Aerial crown-view tile of a tropical tree (Barro Colorado Island, Panama), acquired 20250217:
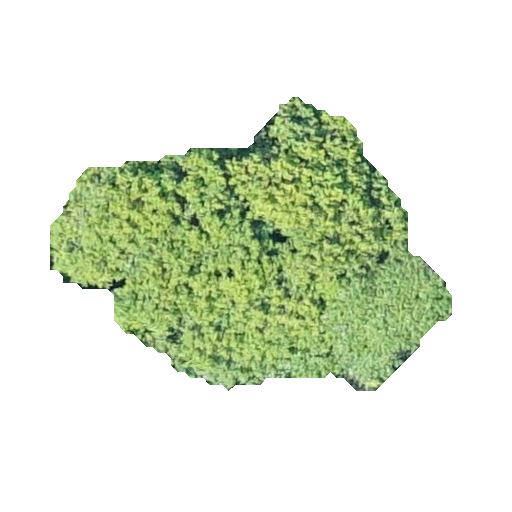
Species: Protium stevensonii
GBIF accepted scientific name: Tetragastris panamensis
Crown area: 110.789 m²